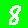
Digit: 8